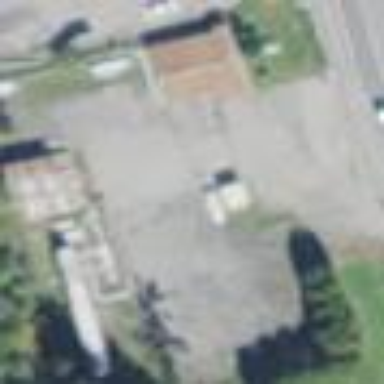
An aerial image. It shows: Building with gas shop.